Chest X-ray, PA view. Patient: 40 years old, sex M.
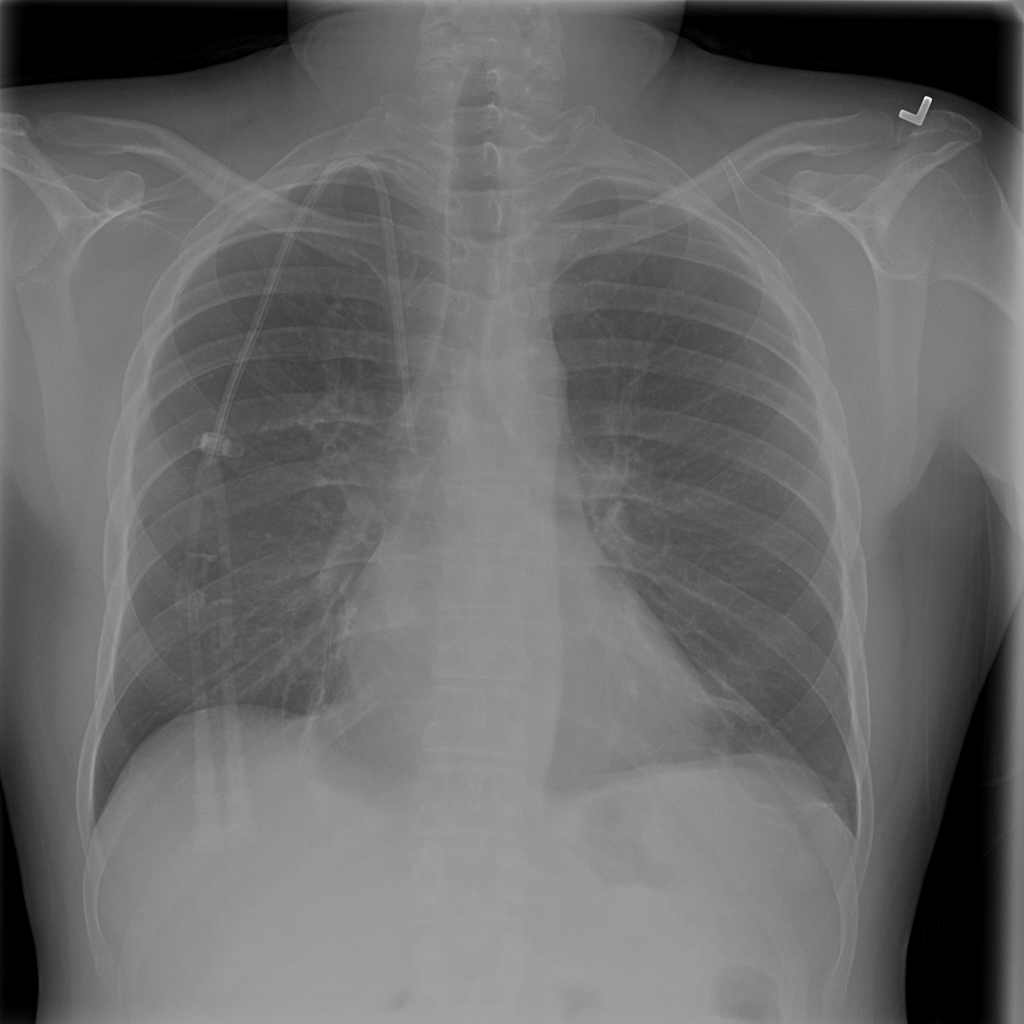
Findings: Atelectasis, Effusion